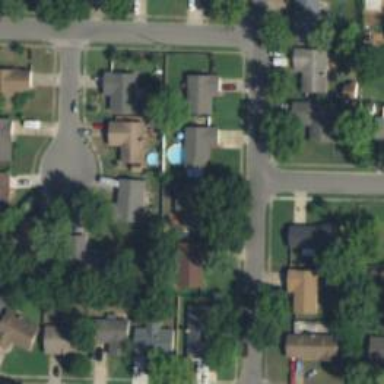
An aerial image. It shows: Neighborhood.